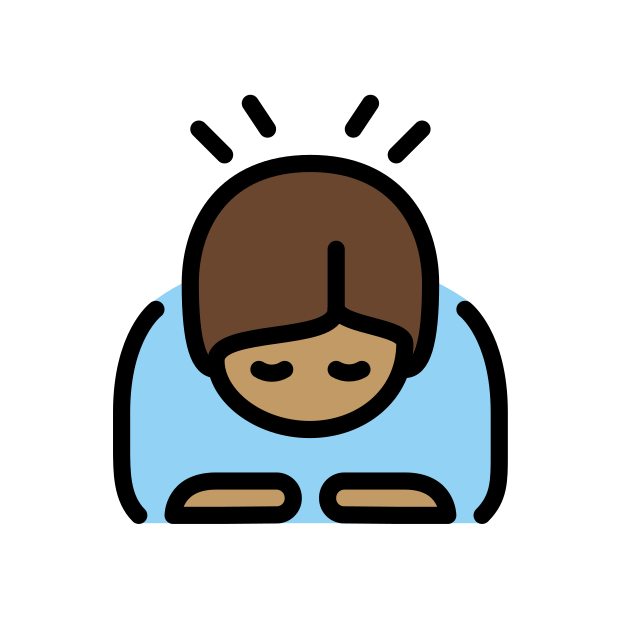
person bowing: medium skin tone